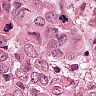
Metastatic tissue present: yes